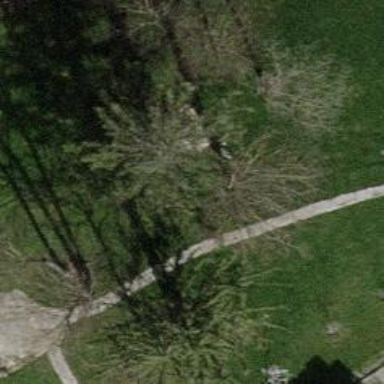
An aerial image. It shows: Needle-leaved tree in natural setting.